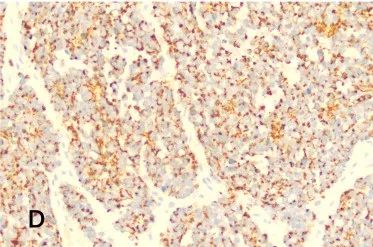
Hematoxylin and eosin (H&E) staining and immunostaining of specimens from the resected mass. CK.
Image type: pathology (immunostaining)